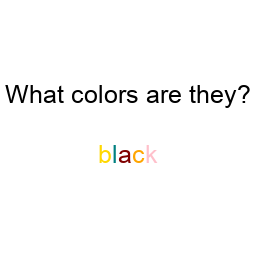
Color: gold, teal, maroon, orange, pink
Color name shown: black
Background color: white
Question text color: black